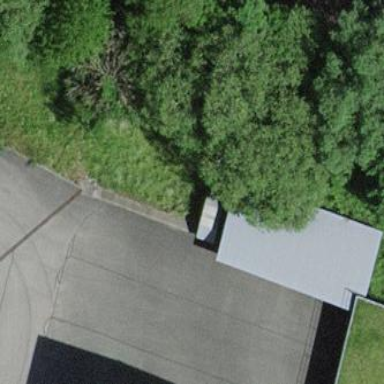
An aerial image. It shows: Industrial building.